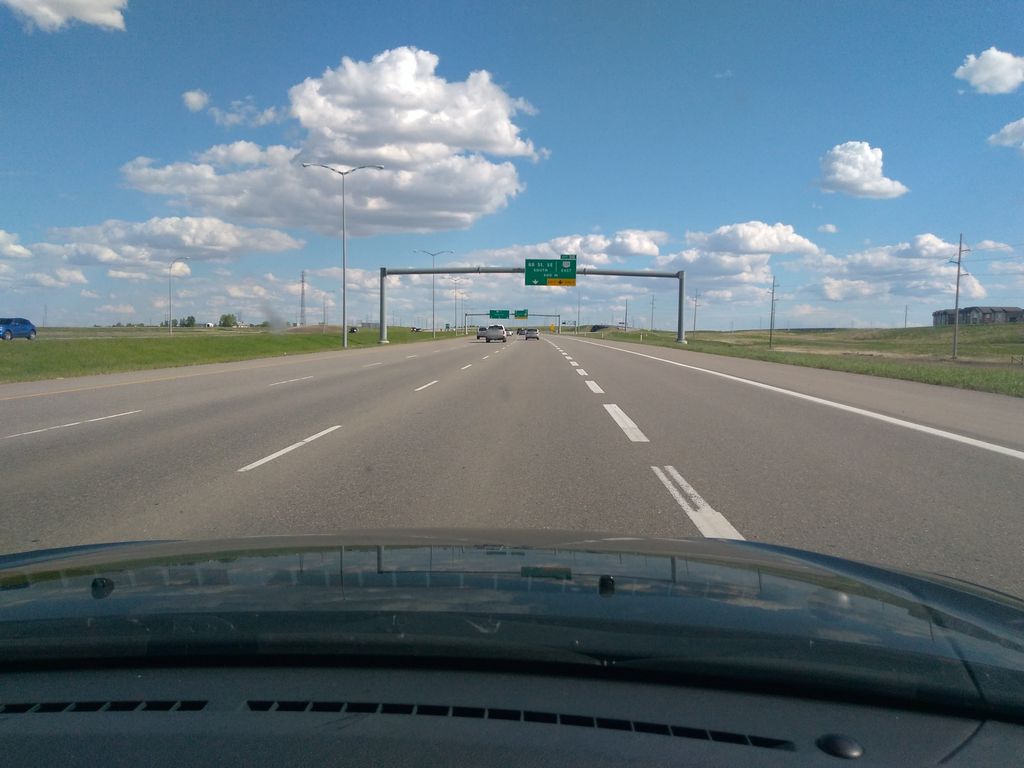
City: calgary